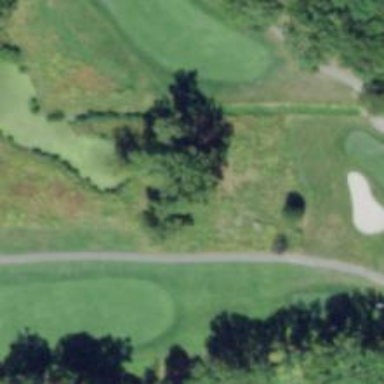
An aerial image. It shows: Water hazard on golf course. The hazard is natural water feature.